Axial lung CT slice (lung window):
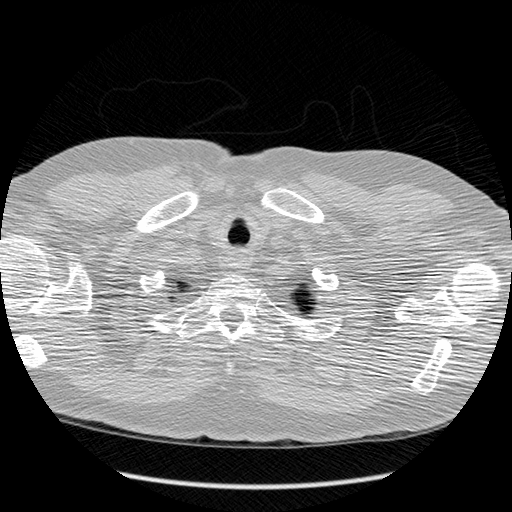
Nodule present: no